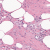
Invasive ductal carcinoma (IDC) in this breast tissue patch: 0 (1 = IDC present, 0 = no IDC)